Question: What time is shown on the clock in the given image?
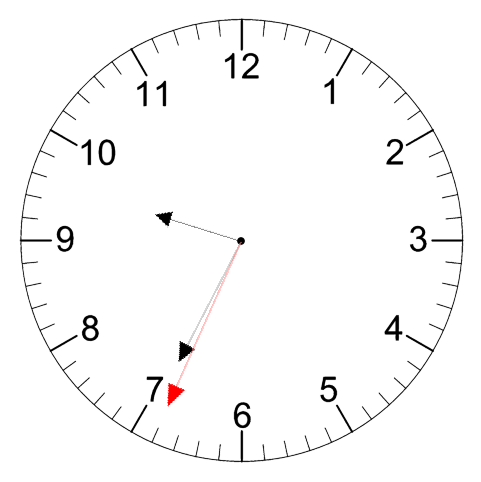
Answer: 09:34:34